Describe the contrast between these two images.
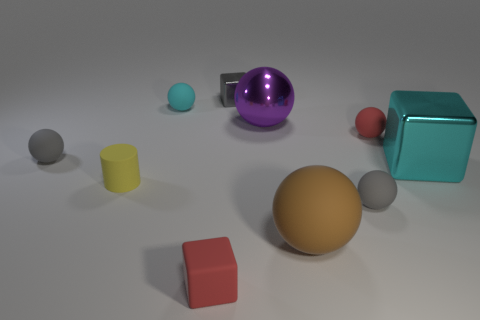
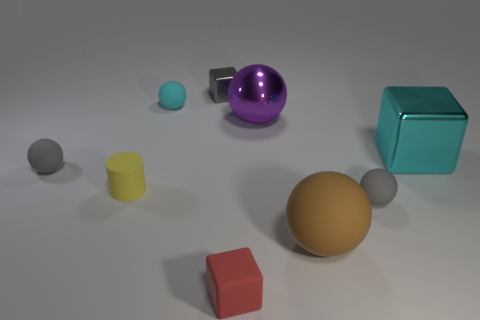
the red rubber sphere is gone
the red rubber sphere is missing
the small red sphere is no longer there
the tiny red rubber sphere to the right of the large shiny ball is gone
the tiny red matte ball behind the small yellow thing is gone
the small red rubber sphere behind the big rubber ball has disappeared
the small red matte ball that is right of the tiny shiny cube is no longer there